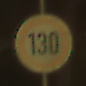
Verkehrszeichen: Geschwindigkeit130
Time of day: Night
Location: Outdoor (Suburban)
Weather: Clear
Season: NotSpecified
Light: Artificial